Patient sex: M
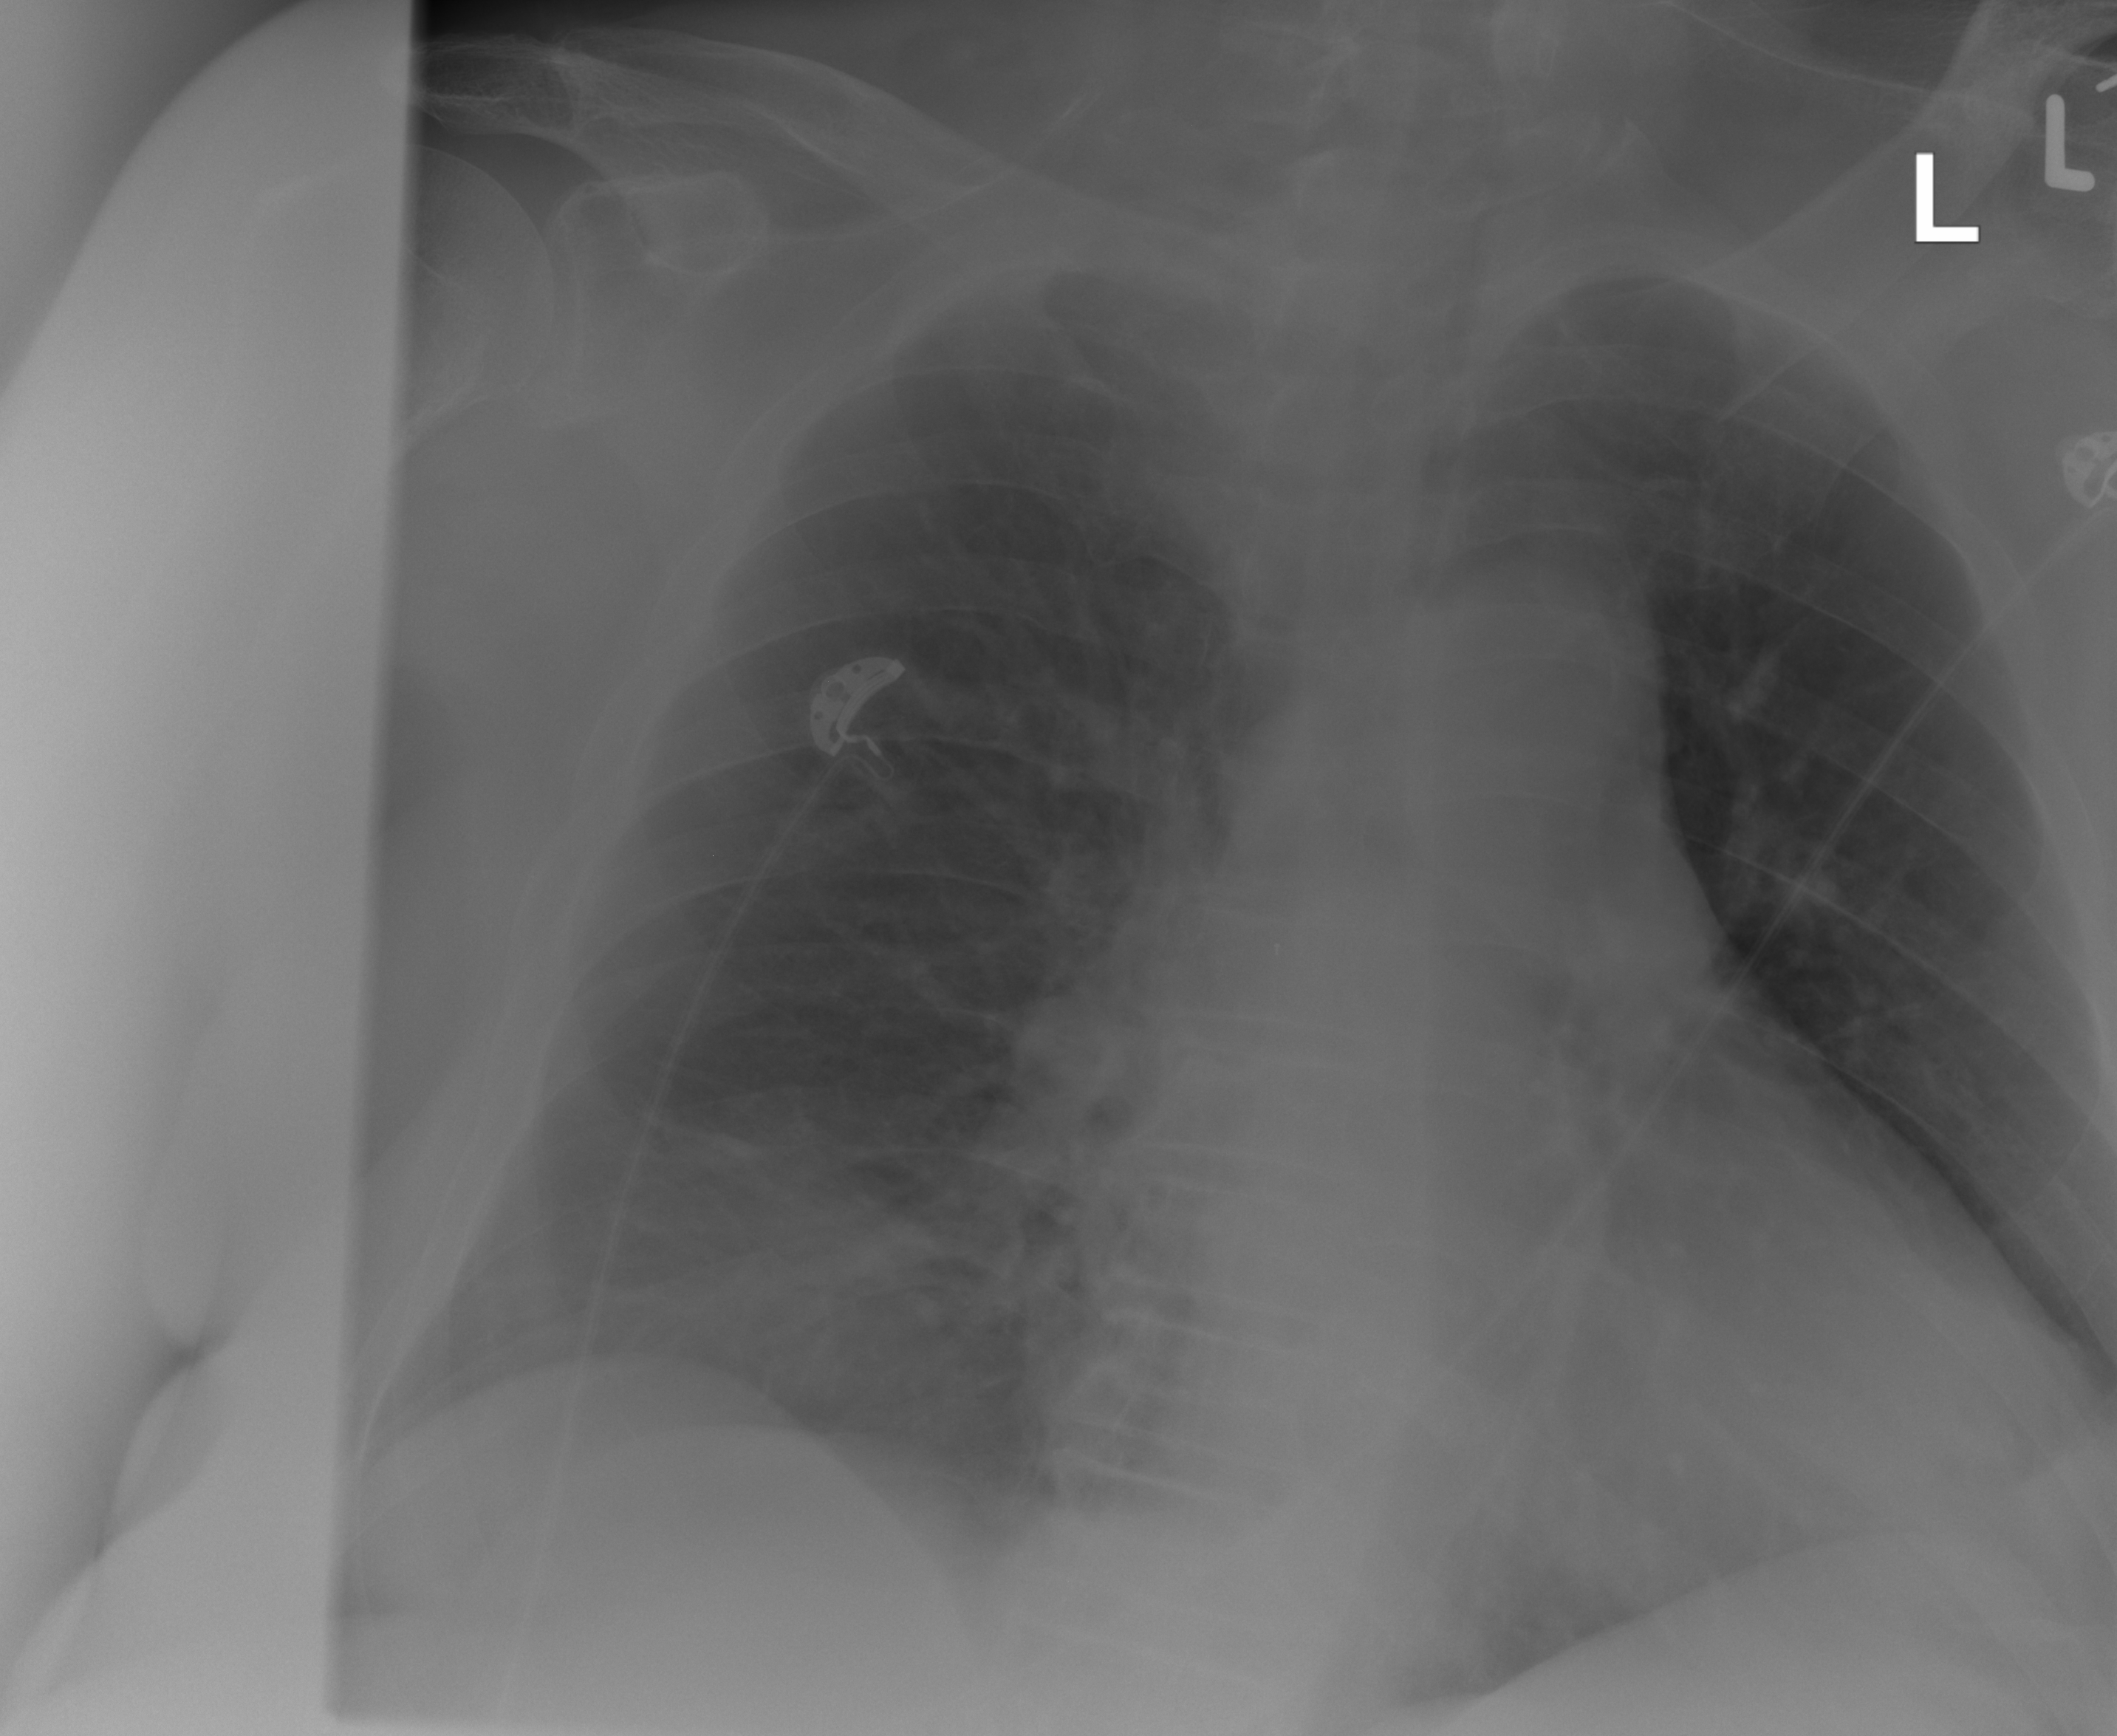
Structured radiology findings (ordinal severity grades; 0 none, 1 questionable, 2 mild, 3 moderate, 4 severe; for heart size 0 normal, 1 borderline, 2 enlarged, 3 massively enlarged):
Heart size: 2
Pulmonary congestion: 0
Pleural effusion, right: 1
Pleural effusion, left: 1
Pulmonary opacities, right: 0
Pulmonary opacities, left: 0
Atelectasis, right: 2
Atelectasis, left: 2